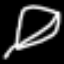
Label: leaf